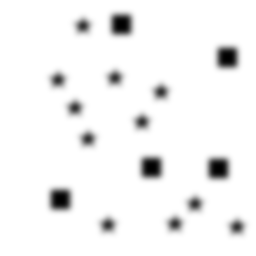
Squares: 5
Triangles: 0
Stars: 11
Total shapes: 16